Field crop: maize
Growth stage: 2
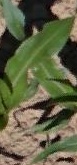
Species: maize